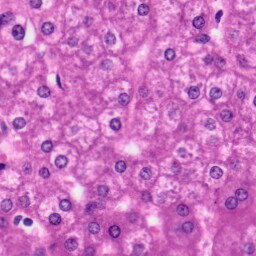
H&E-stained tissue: Liver